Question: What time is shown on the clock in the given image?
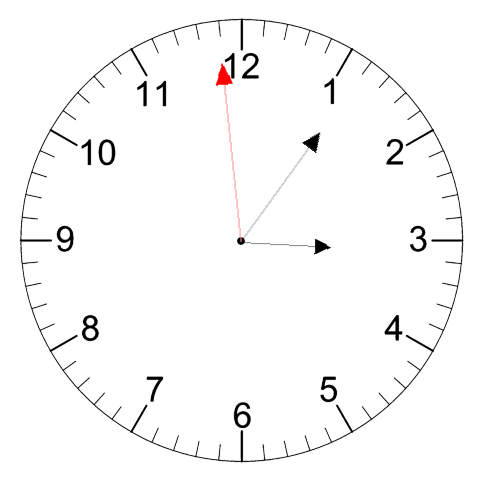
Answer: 03:05:59